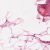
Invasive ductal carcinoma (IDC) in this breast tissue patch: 0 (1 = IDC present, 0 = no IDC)